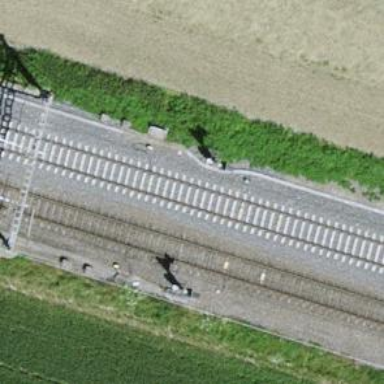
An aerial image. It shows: Railway signal.